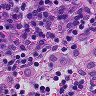
Metastatic tissue present: no